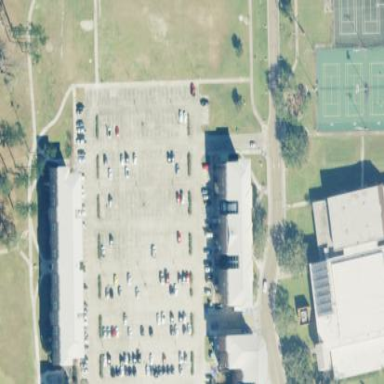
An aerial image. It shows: Parking area.